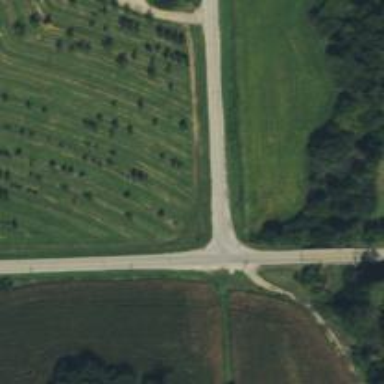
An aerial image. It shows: Secondary road.